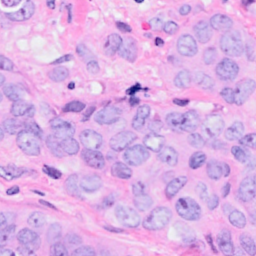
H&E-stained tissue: Breast